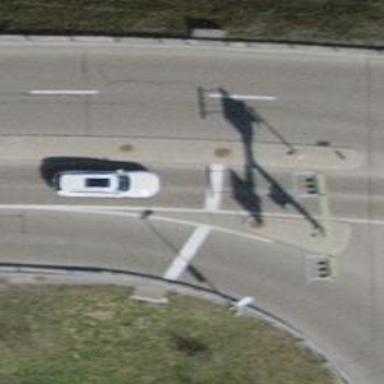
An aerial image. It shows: Road with traffic signals.